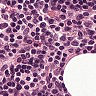
Metastatic tissue present: no